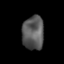
Tissue: lung
Cell type: T cells
Senescence score: 0.2186
Nuclear area (px): 716
Mean DAPI intensity: 89.367